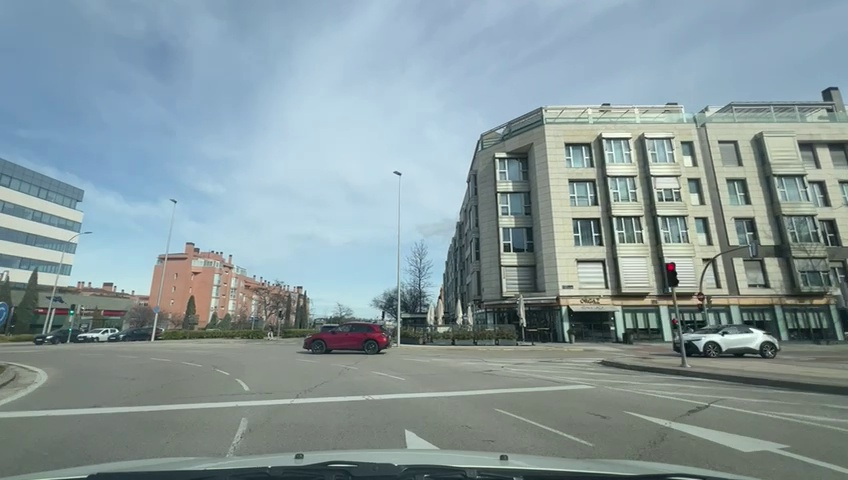
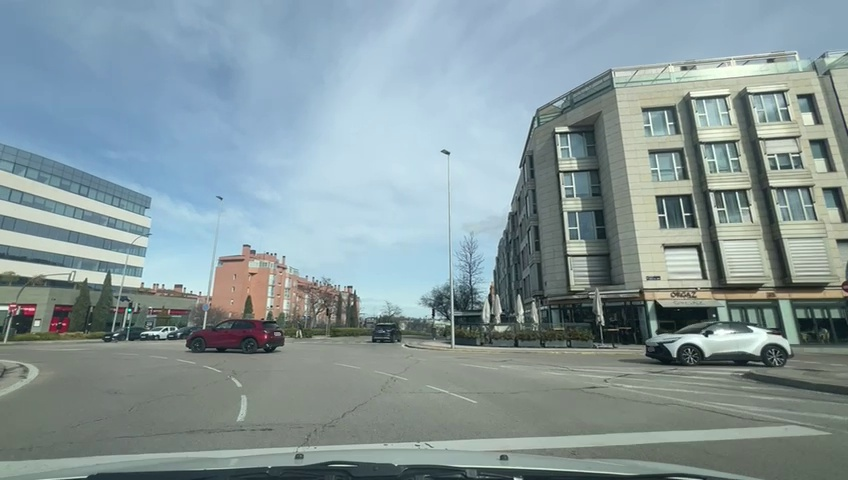
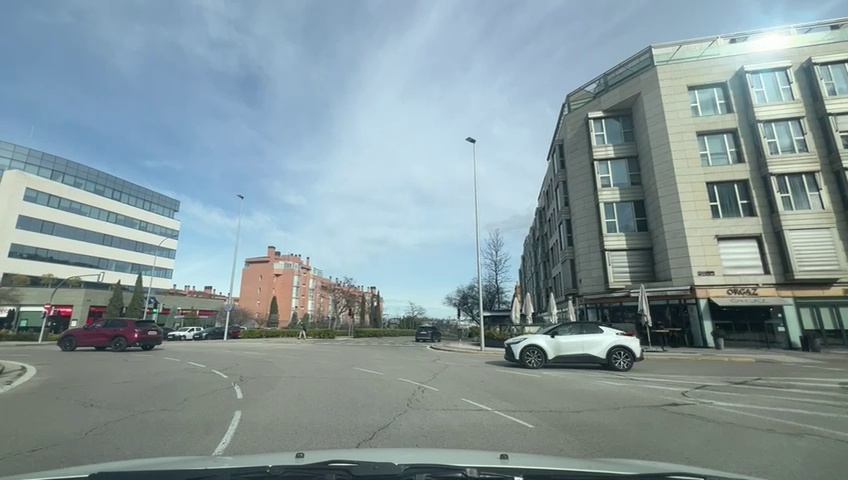
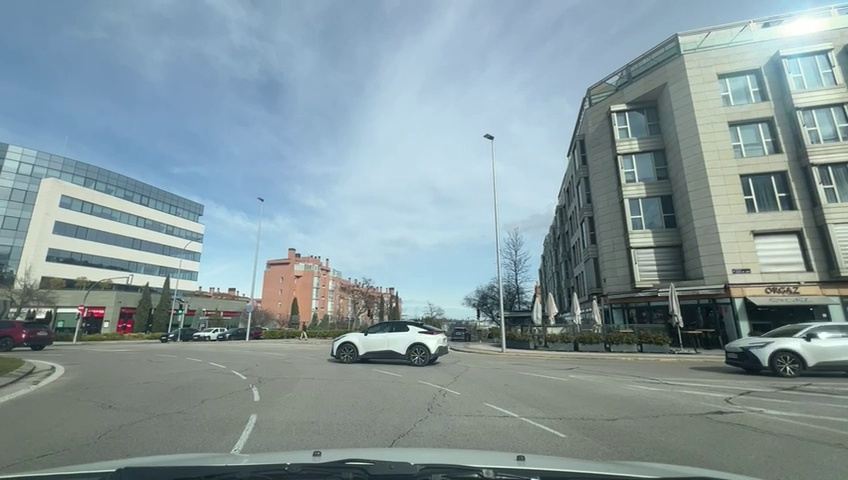
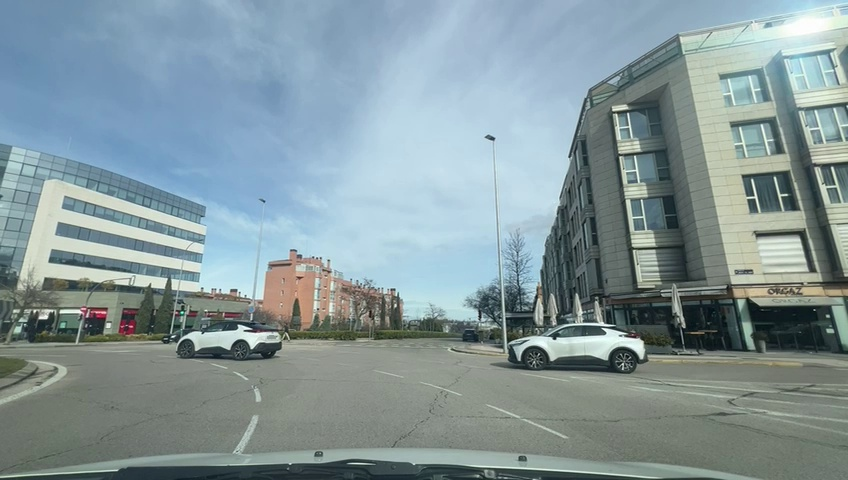
Situation: Traffic light
Question: Do you observe any red traffic light regulating the ego lane?
Answer: Yes
Reasoning: There is a red traffic light on the right side of the four lanes that applies to all of them. All four lanes are heading in the same direction, and this is the only traffic light present.

Situation: Traffic light
Question: What is the color of the traffic light regulating the ego lane?
Answer: Red
Reasoning: There is a red traffic light on the right side of the four lanes that applies to all of them. All four lanes are heading in the same direction, and this is the only traffic light present.

Situation: Traffic light
Question: Is the ego vehicle positioned in a dedicated right-turn lane before the traffic light?
Answer: No
Reasoning: There is a red traffic light on the right side of the four lanes that applies to all of them. All four lanes are heading in the same direction, and this is the only traffic light present.

Situation: Traffic light
Question: Is the ego vehicle positioned in a dedicated left-turn lane before the traffic light?
Answer: No
Reasoning: There is a red traffic light on the right side of the four lanes that applies to all of them. All four lanes are heading in the same direction, and this is the only traffic light present.

Situation: Traffic light
Question: Are multiple traffic lights regulating the ego direction of travel displaying different colors simultaneously?
Answer: No
Reasoning: There is a red traffic light on the right side of the four lanes that applies to all of them. All four lanes are heading in the same direction, and this is the only traffic light present.